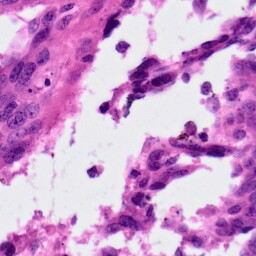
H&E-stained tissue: Ovarian